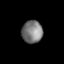
Tissue: lung
Cell type: Myeloid cells
Senescence score: 0.2348
Nuclear area (px): 463
Mean DAPI intensity: 120.976